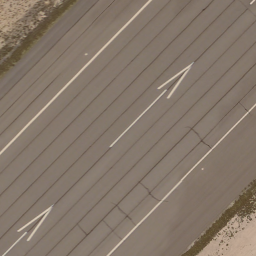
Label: runway